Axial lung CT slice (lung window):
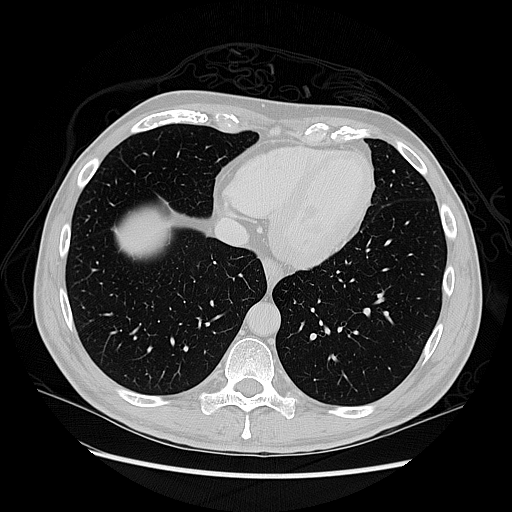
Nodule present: no